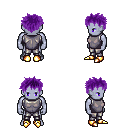
a pixel art fantasy rpg character, male body template, dark elf, purple skin, steel chest armor, metal pants, purple bedhead hairstyle, gold boots, four views (front, back, left, right), 2x2 character sprite sheet, small pixel art, hard edges, no anti-aliasing